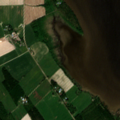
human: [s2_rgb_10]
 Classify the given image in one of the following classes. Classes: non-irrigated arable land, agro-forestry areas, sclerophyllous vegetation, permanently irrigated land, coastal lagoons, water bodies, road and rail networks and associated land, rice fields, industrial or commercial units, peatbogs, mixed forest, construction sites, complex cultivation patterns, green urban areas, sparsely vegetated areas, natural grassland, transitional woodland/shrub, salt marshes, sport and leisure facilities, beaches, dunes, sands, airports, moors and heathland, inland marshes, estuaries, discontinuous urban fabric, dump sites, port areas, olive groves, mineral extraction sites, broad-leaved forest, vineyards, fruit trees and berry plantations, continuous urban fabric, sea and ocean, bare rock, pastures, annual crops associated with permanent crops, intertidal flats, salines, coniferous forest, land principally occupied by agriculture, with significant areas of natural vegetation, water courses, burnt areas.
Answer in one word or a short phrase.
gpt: non-irrigated arable land, land principally occupied by agriculture, with significant areas of natural vegetation, broad-leaved forest, mixed forest, water bodies